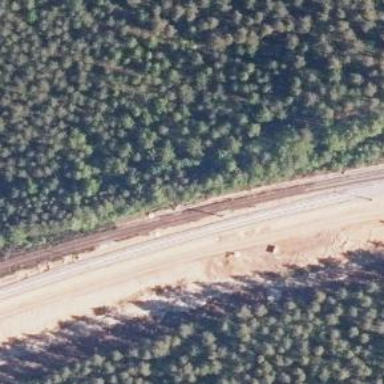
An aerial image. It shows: Railway track with continuous electrified contact line.